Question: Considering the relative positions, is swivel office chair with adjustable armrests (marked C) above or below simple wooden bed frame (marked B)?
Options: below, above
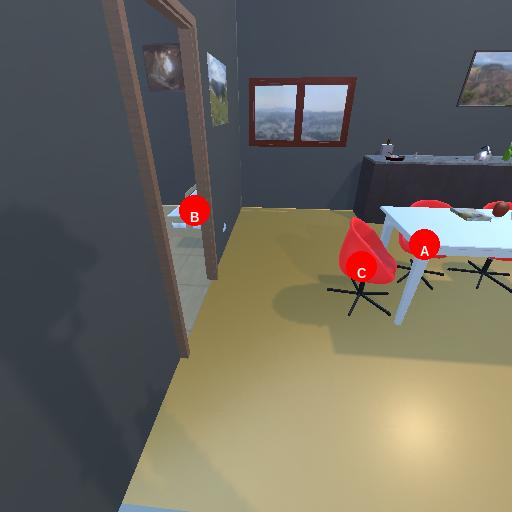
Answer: below